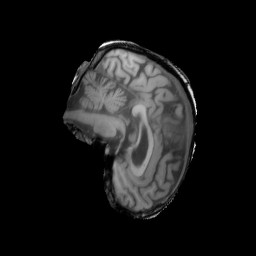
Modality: T1w
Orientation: sagittal
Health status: ill
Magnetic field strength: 3 T